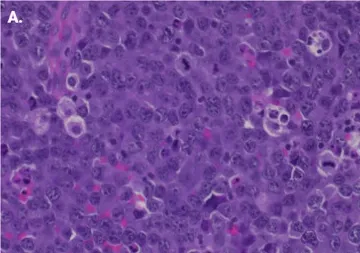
Immunohistochemistry of surgical pathology samples. (A) H&E section at 400x showing large atypical cells with irregular nuclei with vesicular chromatin and scant cytoplasm. Multiple mitotic figures are seen.
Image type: pathology (h&e)